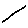
Label: line